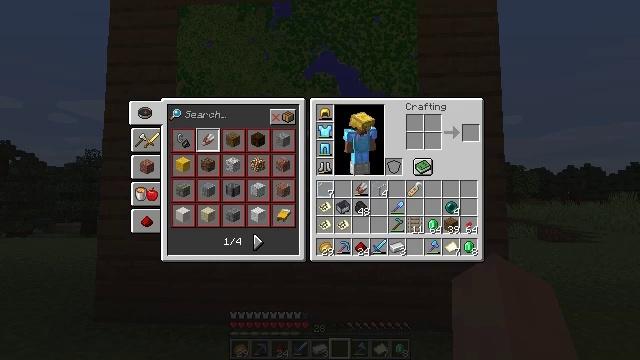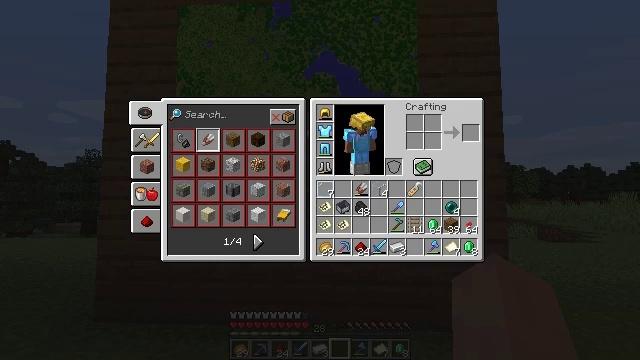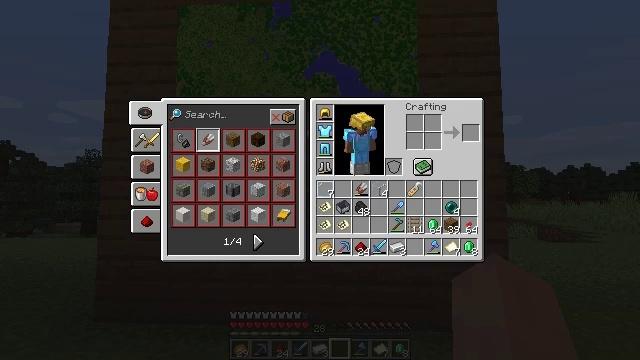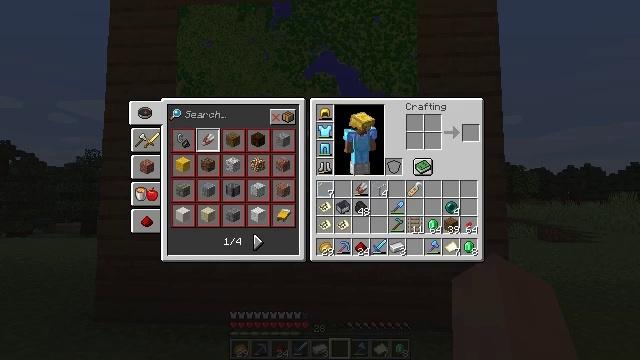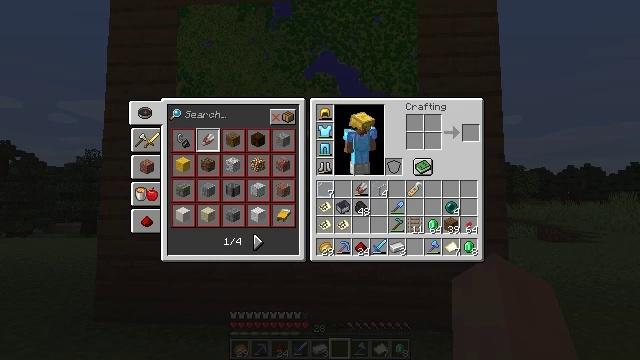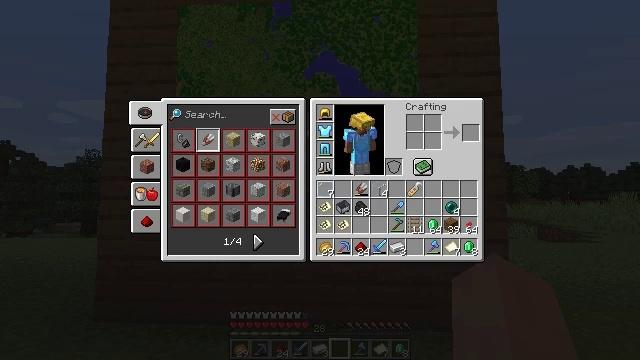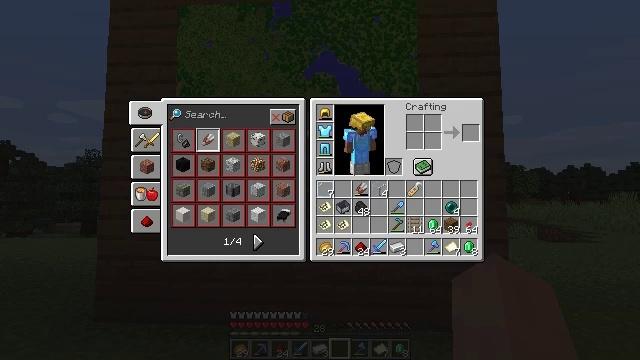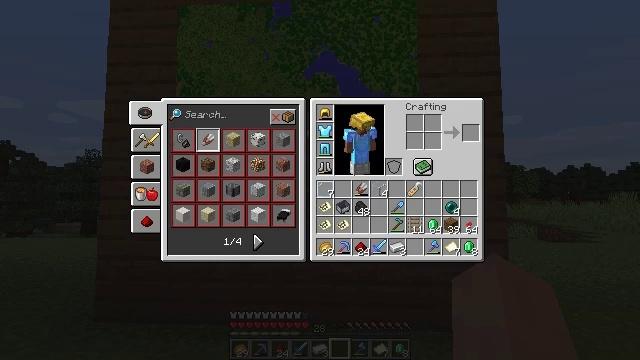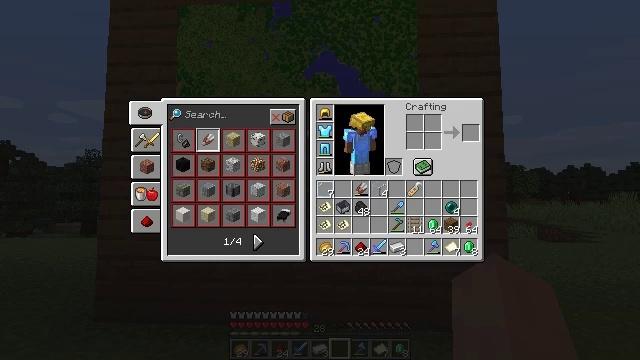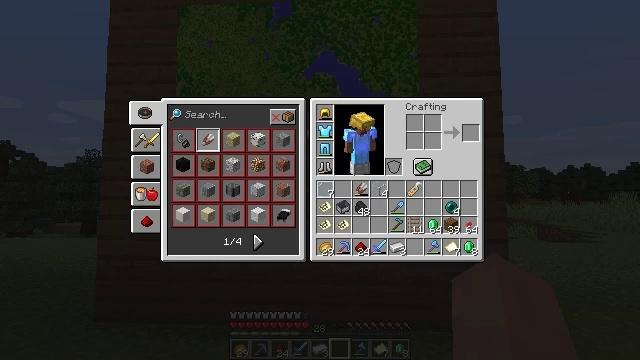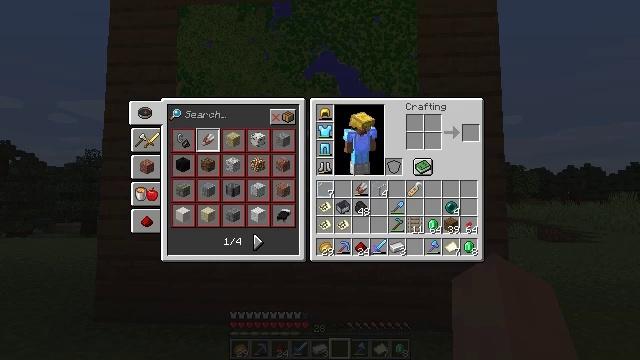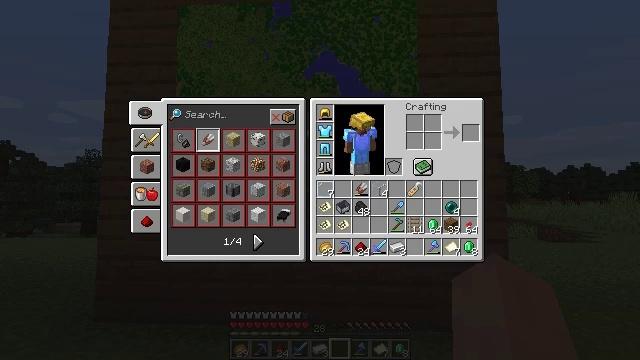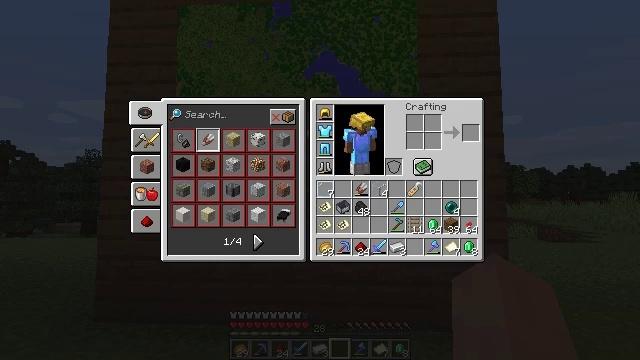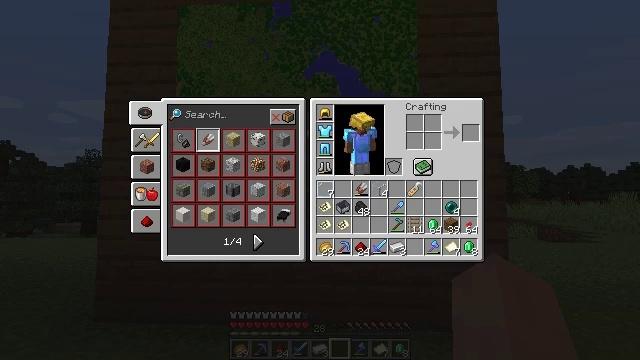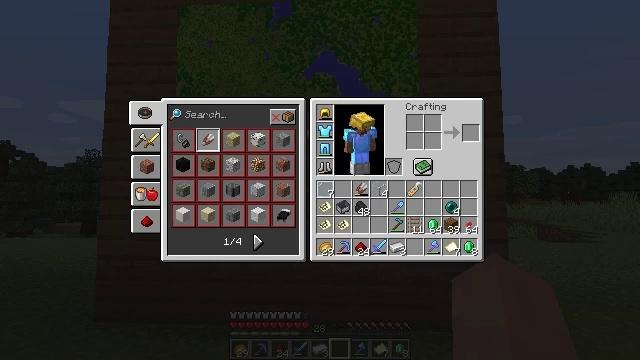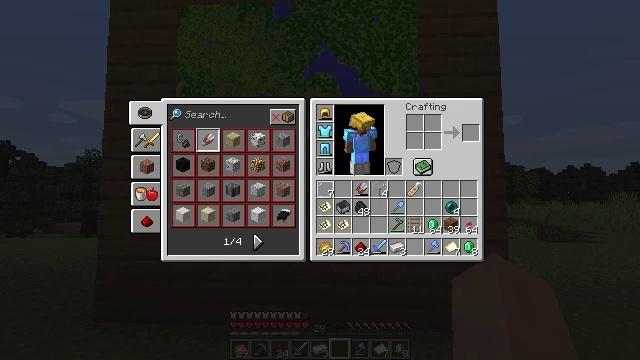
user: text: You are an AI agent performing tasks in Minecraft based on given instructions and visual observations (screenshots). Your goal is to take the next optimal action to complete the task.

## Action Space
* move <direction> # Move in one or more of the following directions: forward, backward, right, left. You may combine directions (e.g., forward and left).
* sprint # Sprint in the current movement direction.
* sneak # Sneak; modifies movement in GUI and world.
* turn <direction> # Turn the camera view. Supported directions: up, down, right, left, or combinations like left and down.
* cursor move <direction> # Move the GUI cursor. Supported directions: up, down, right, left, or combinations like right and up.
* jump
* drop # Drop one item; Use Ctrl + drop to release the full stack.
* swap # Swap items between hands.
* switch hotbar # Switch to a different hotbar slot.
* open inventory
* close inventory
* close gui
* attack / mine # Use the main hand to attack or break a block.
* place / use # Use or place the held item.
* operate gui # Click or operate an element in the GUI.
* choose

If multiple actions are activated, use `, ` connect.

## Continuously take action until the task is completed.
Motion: motion action
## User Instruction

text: Make an item frame in the crafting table.
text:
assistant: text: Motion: no_op
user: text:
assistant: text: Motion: no_op
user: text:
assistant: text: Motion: no_op
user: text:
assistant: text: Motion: no_op
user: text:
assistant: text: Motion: no_op
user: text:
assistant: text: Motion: no_op
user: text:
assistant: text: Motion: no_op
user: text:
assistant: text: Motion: no_op
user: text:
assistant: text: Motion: no_op
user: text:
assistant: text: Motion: no_op
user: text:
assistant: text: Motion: no_op
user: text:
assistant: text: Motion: no_op
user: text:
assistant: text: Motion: no_op
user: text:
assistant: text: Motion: no_op
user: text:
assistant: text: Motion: no_op
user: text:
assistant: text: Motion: no_op
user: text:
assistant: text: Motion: no_op
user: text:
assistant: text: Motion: no_op
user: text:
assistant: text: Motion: no_op
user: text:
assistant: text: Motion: no_op
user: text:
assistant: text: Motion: no_op
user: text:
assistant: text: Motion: no_op
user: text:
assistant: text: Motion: no_op
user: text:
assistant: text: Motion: no_op
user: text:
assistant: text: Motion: no_op
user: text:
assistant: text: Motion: no_op
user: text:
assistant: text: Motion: no_op
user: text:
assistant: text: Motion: no_op
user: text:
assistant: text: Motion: no_op
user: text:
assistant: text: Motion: no_op